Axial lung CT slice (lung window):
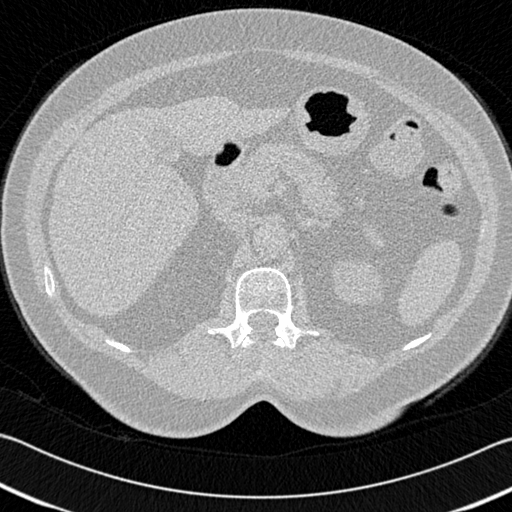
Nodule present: no